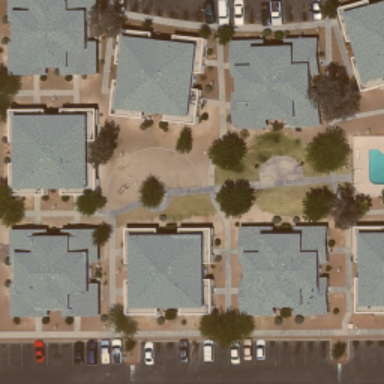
This is a dense residential area .